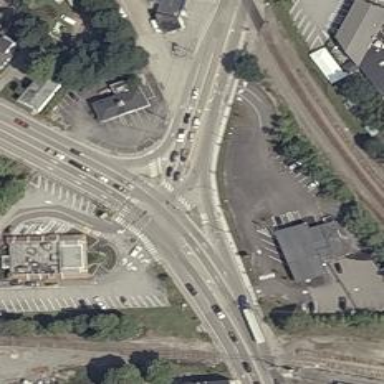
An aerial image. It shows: Footway located on traffic island.